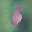
Label: 6